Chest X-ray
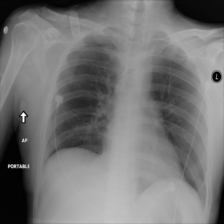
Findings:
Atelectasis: negative
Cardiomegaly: negative
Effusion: negative
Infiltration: negative
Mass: negative
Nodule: negative
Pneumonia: negative
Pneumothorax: negative
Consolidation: negative
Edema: negative
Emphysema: negative
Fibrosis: negative
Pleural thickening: negative
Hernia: negative